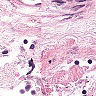
Metastatic tissue present: no